Aerial crown-view tile of a tropical tree (Barro Colorado Island, Panama), acquired 20240716:
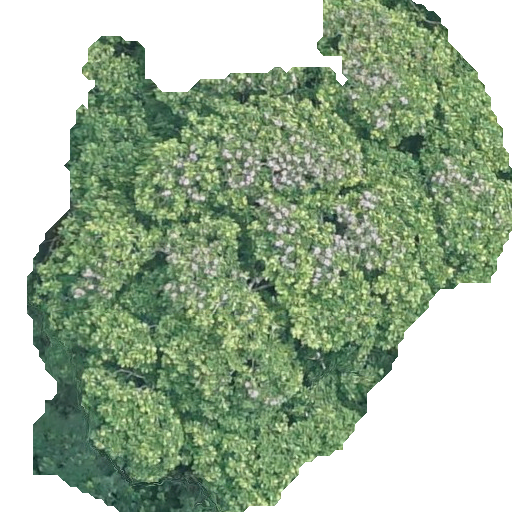
Species: Dipteryx oleifera
GBIF accepted scientific name: Dipteryx oleifera
Crown area: 272.793 m²